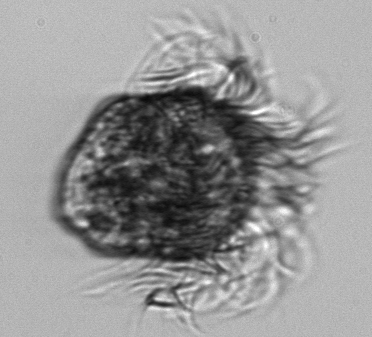
Label: Pelagostrobilidium